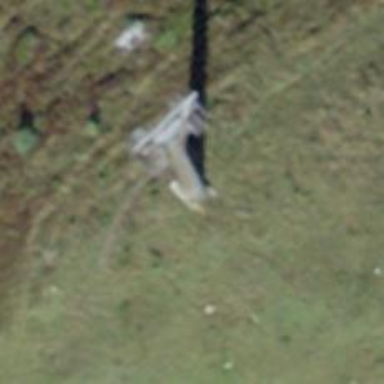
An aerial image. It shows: Pylon used for aerialway.